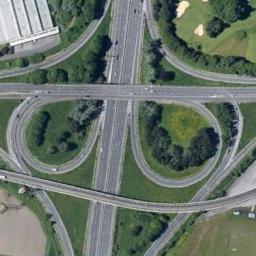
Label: overpass